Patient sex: F
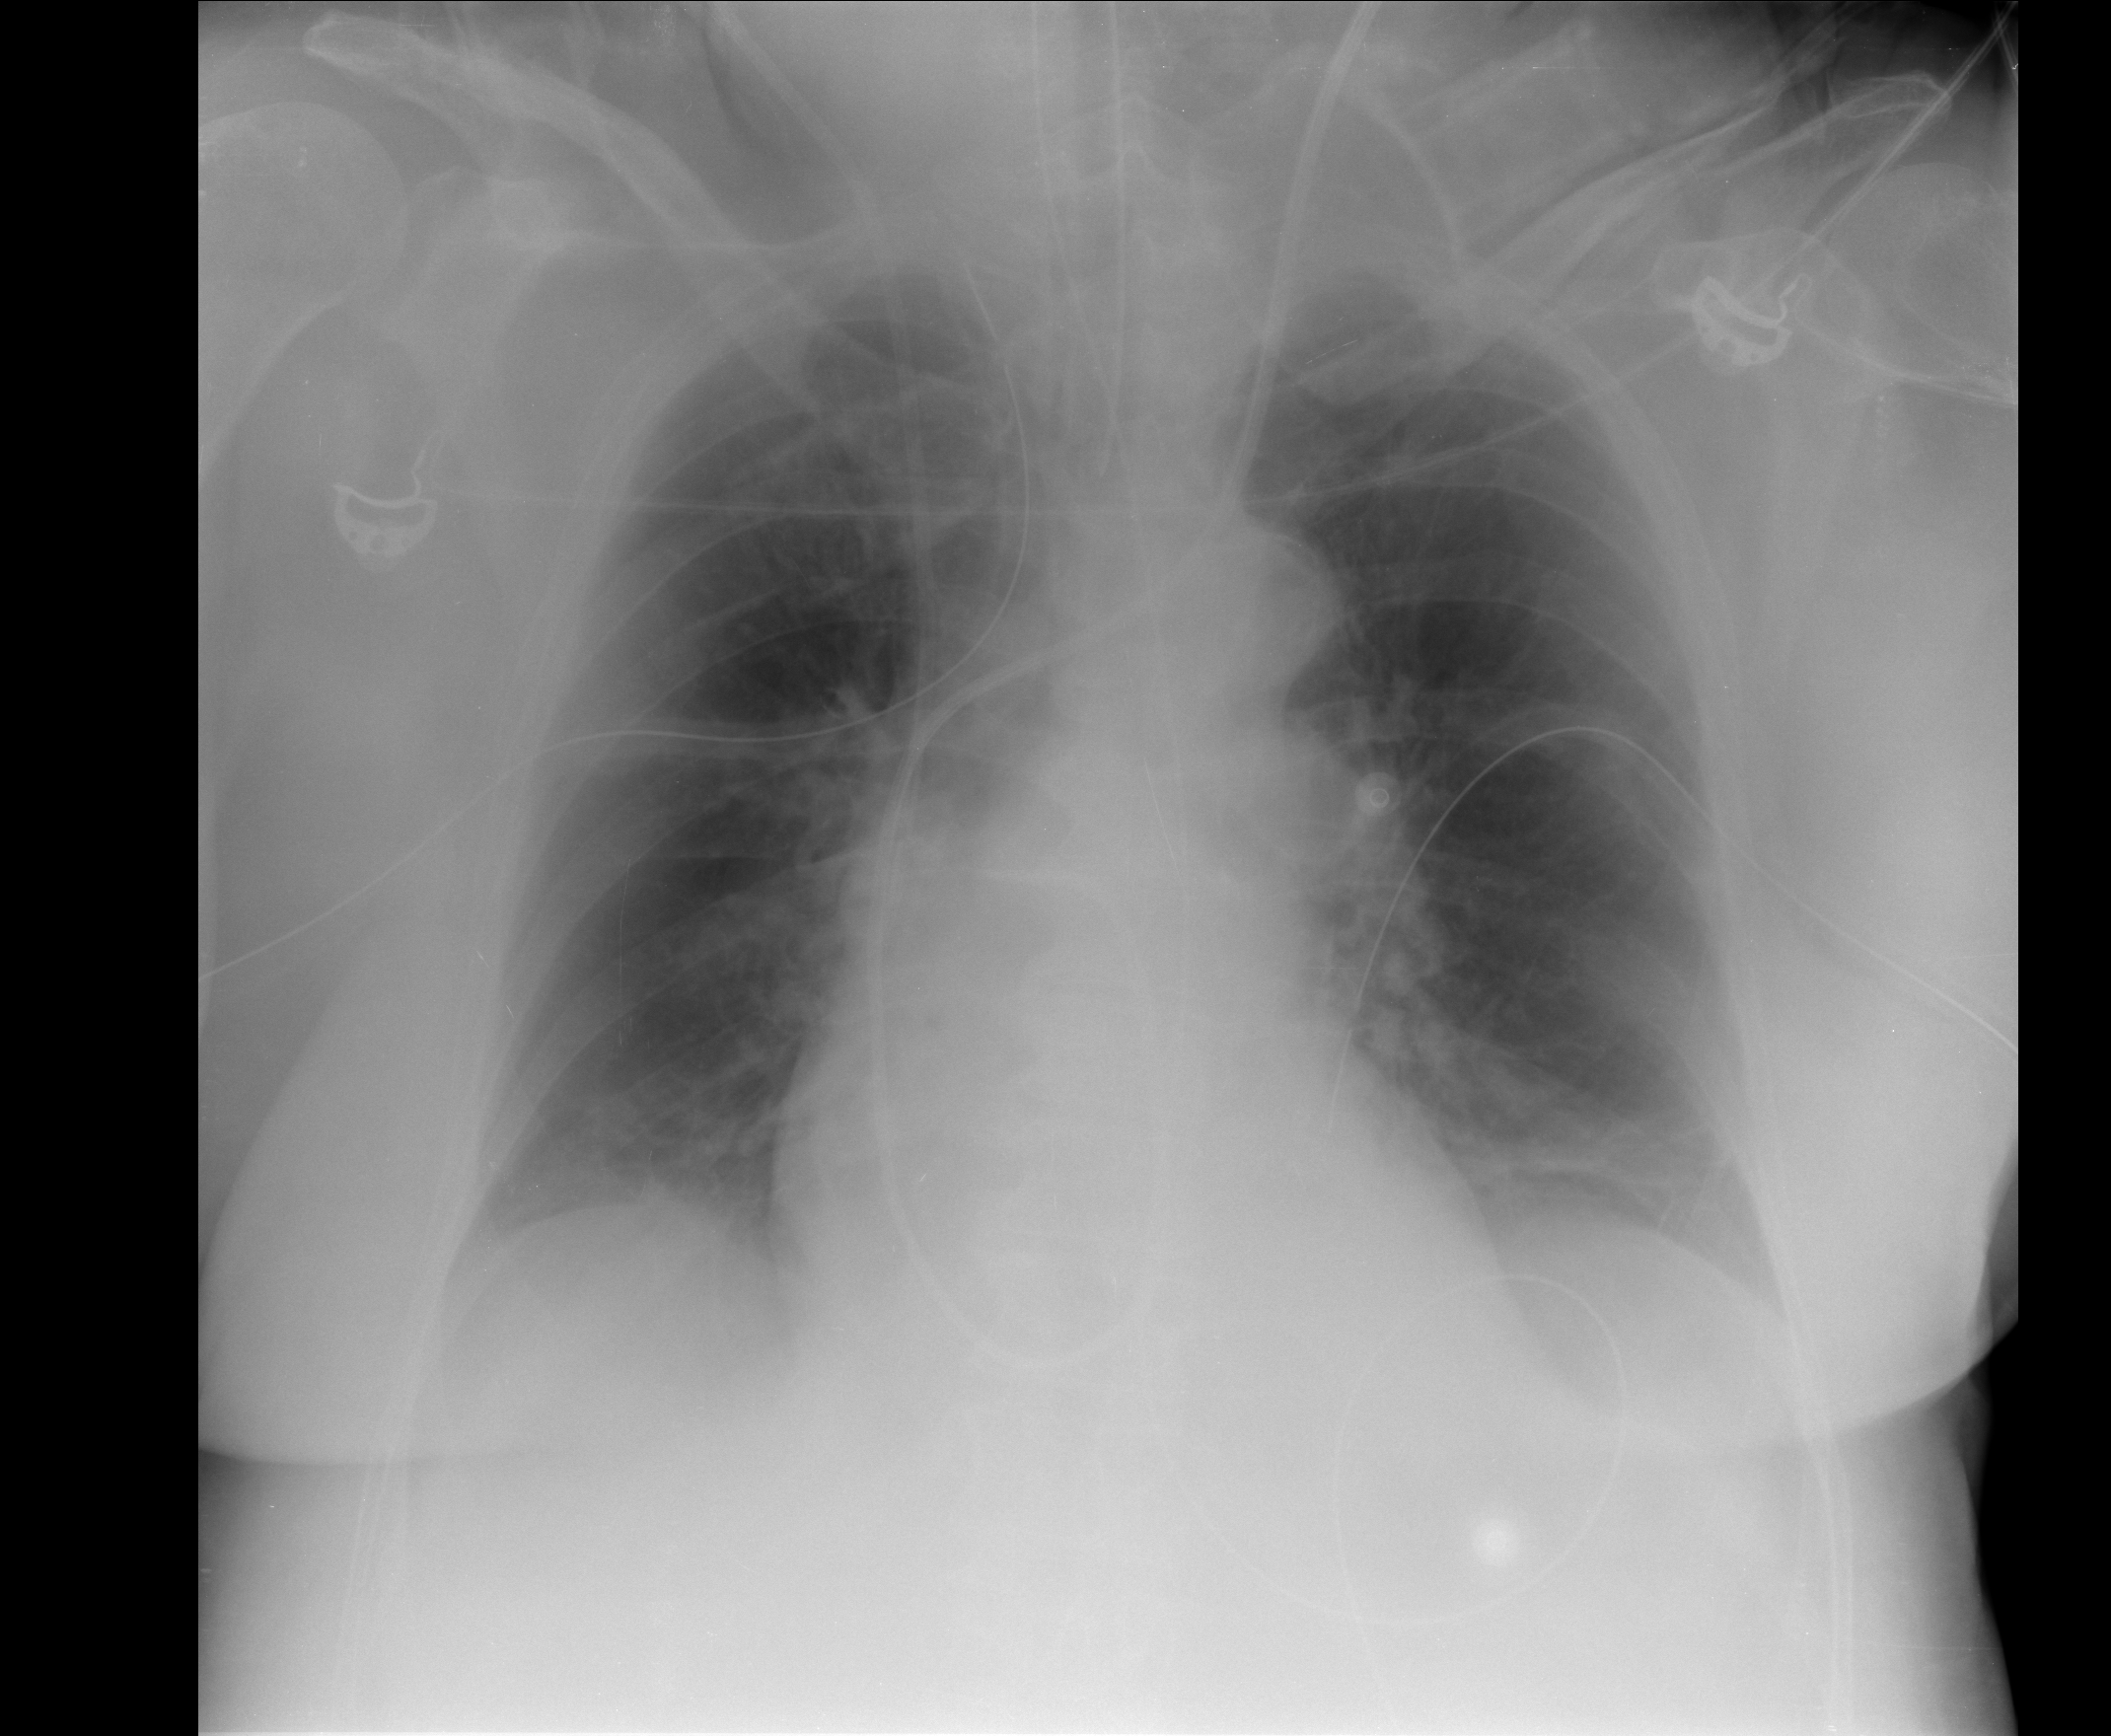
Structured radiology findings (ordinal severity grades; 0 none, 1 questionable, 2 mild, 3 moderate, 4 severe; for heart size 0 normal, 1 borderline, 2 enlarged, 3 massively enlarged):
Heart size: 0
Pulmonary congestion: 2
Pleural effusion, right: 0
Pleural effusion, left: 2
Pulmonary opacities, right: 0
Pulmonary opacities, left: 0
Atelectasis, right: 1
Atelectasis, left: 1